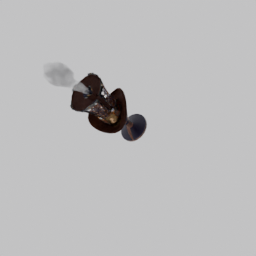
Label: people